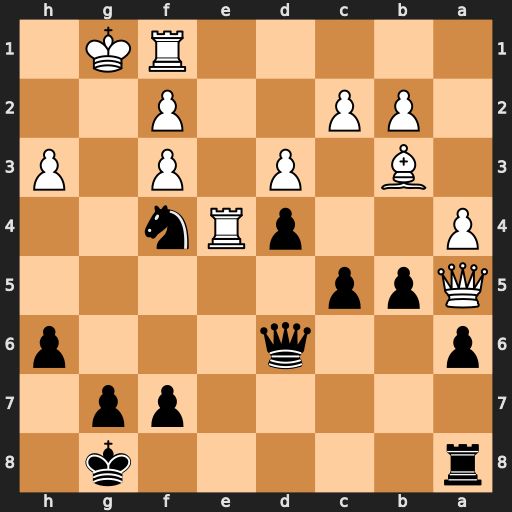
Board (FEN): r5k1/5pp1/p2q3p/Qpp5/P2pRn2/1B1P1P1P/1PP2P2/5RK1
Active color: b
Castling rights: -
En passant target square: -
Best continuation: Qg6+ Kh1 Qg2#